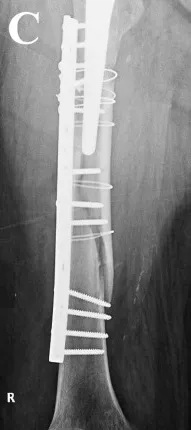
Vancouver B3, Case one. The detachment of the fracture greatly intensifies its instability, presenting a challenging surgical predicament; (B, C) The fracture was anatomically reduced and stabilized using open reduction and internal fixation (ORIF) technique, which involved the application of a self-locking plate supplemented with cables. The selection of this approach was likely made with the intention of optimizing the likelihood of achieving fracture union, while simultaneously minimizing the potential for exacerbating the already delicate nature of the fracture.
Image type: radiology (x_ray)